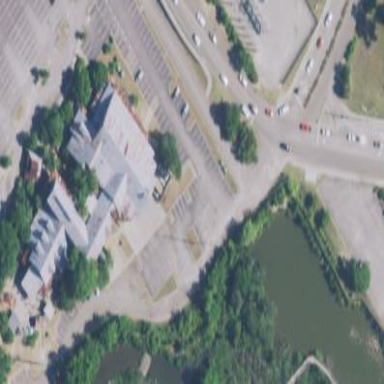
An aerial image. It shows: Parking area.